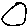
Label: circle